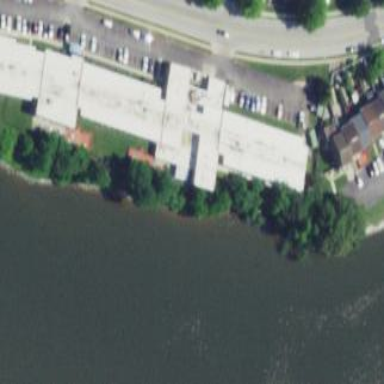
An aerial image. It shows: Nursing home building.